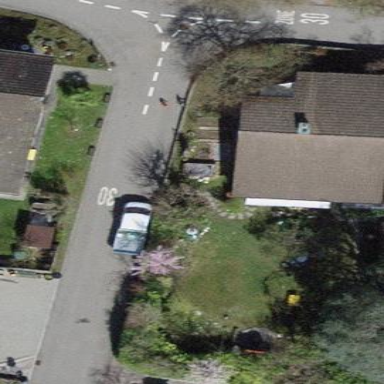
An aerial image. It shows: Semidetached house with gabled roof.